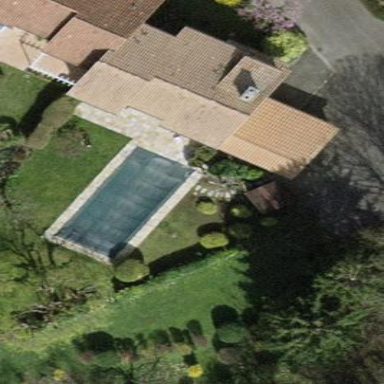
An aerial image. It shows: Swimming pool located in leisure land.